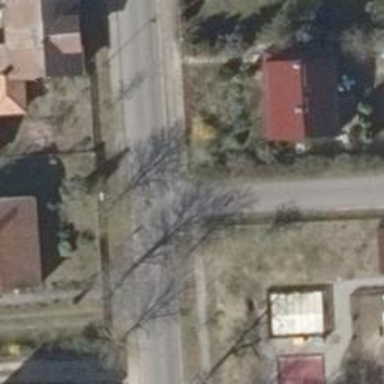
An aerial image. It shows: Living street with compacted surface.